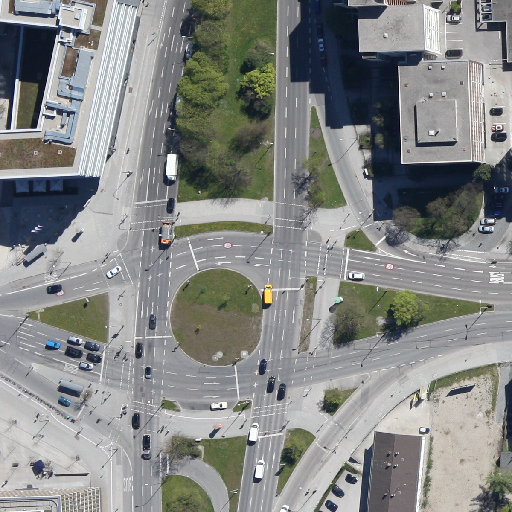
Referring expression: paved road